Question: Is it possible to remove or hide (hide to allow mouse wheeling) a scroll bar within a custom mIRC window. The verticle scrollbar to be specific.
If you look to the very right of the picture you see the scrollbar.
Is there a way to remove it?

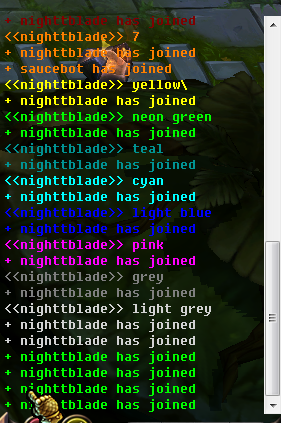
Answer: Yes, it can be removed.
I put together this AHK script that will hide the scrollbar in mIRC, and will keep it hidden even after resizing the window, as well as minimizing and restoring the window.
Load this up in <URL> and it will start working once you click on a channel or anything in the switchbar.
'''
~LButton::
MouseGetPos, , , , OutputVarControl
if (OutputVarControl = "mIRC_SwitchBar1" or OutputVarControl = "ScrollBar1")
{
WinWait, ahk_class mIRC
Control, Style, Hide, ScrollBar1
ControlGetPos, x,, Width,, mIRC_Channel1
ControlMove, mIRC_Channel1, ,, (Width + 18)
ControlGetPos, x,, Width,, mIRC_Query1
ControlMove, mIRC_Query1, ,, (Width + 18)
ControlGetPos, x,, Width,, mIRC_Status1
ControlMove, mIRC_Status1, ,, (Width + 18)
ControlGetPos, x,y, Width,Height, ListBox1
ControlMove, ListBox1, (x - 18),, ,
}
else if (OutputVarControl = "MSTaskListWClass1")
{
sleep, 500
if WinActive("ahk_class mIRC"){
WinWait, ahk_class mIRC
Control, Style, Hide, ScrollBar1
WinGetPos, X, Y, W, H, ahk_class mIRC
WinMove, ahk_class mIRC, , , , (W + 18),,
WinGetPos, X, Y, W, H, ahk_class mIRC
WinMove, ahk_class mIRC, , , , (W - 18),,
ControlGetPos, x,, Width,, mIRC_Channel1
ControlMove, mIRC_Channel1, ,, (Width + 18)
ControlGetPos, x,, Width,, mIRC_Query1
ControlMove, mIRC_Query1, ,, (Width + 18)
ControlGetPos, x,, Width,, mIRC_Status1
ControlMove, mIRC_Status1, ,, (Width + 18)
ControlGetPos, x,y, Width,Height, ListBox1
ControlMove, ListBox1, (x - 18),, ,
}
}
return
'''
Assumes you use mIRC with one window maximized at a time inside the mIRC client like this. But you can have as many channels/query windows open, the script can handle switching between them.